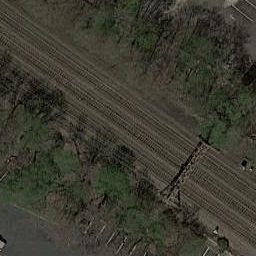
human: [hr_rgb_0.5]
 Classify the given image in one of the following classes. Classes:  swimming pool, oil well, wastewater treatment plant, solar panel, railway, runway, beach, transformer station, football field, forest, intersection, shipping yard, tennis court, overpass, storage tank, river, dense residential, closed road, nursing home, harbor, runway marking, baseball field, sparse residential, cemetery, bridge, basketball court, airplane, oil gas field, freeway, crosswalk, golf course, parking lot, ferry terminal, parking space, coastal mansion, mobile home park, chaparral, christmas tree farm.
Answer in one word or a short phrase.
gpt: railway